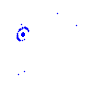
Particle: kaon